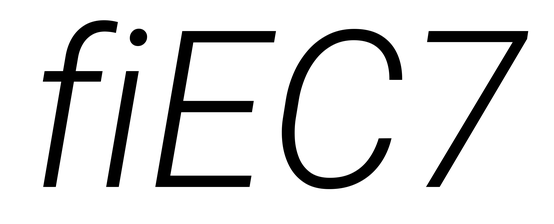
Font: Roboto-Italic_Light_Italic